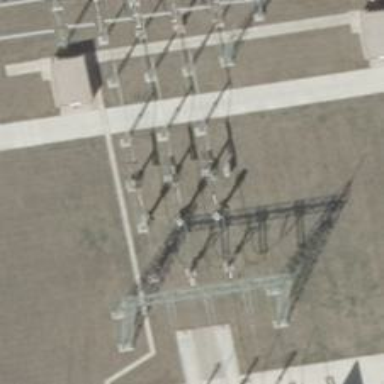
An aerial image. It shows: Outdoor switch with three cables.